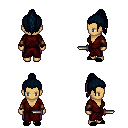
a pixel art fantasy rpg character, female body template, human, tanned skin, red robe, magenta pants, raven long topknot hairstyle, cloth bracers, black slippers, dagger, four views (front, back, left, right), 2x2 character sprite sheet, small pixel art, hard edges, no anti-aliasing